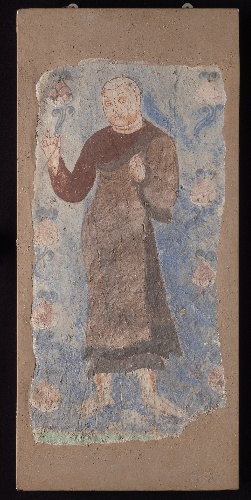
Date: ca. 6th–7th century
Object type: Wall painting
Classification: Paintings
Medium: Pigments on mud plaster
Culture: China (Xinjiang Uyghur Autonomous Region)
Period: Kizil kingdom
Dimensions: 32 x 14 3/4 in. (81.3 x 37.5 cm)
Department: Asian Art
Credit line: Fletcher Fund, 1942
Accession year: 1942
Repository: Metropolitan Museum of Art, New York, NY
Tags: Lotuses|Monks|Men